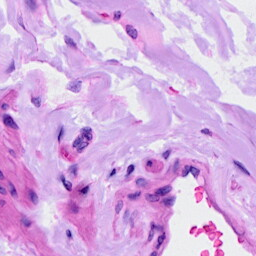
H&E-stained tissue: Ovarian